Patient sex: M
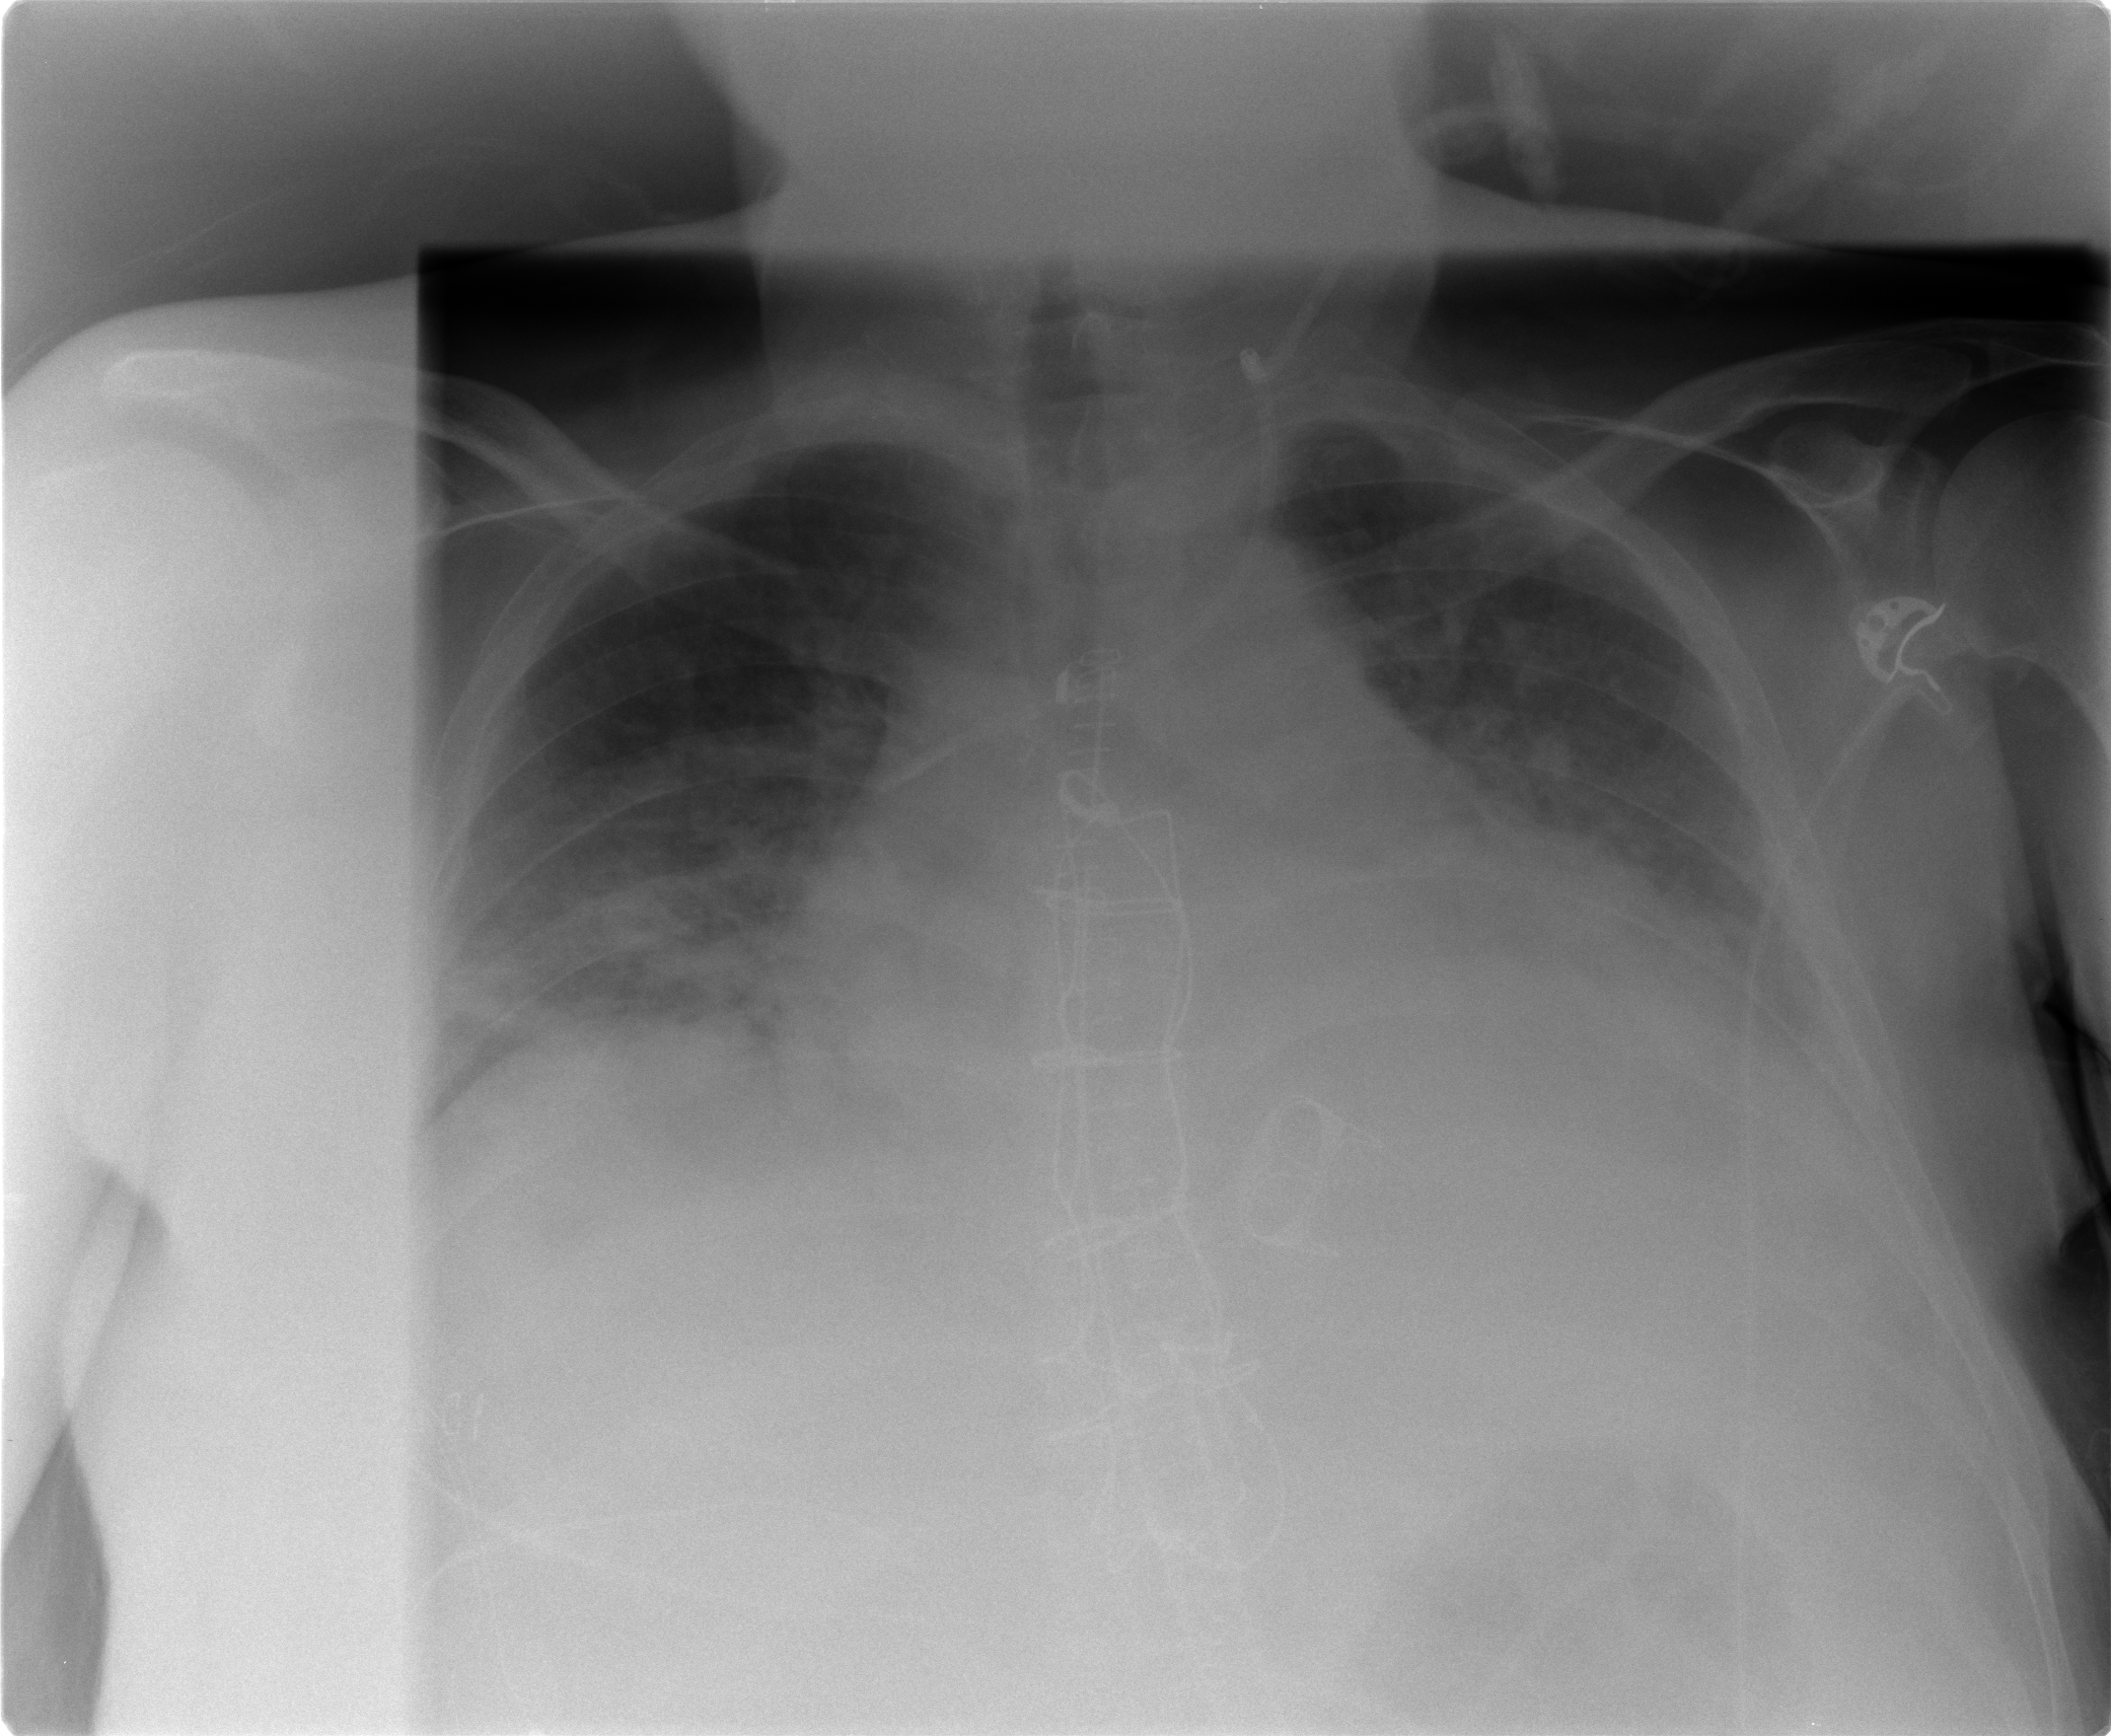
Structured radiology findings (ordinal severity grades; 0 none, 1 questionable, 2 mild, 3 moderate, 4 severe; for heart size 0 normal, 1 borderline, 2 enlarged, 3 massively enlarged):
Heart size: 3
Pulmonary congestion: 2
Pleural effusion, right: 0
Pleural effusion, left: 2
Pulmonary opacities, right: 2
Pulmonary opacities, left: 2
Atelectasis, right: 2
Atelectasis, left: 2